A spectrogram of one vibration snapshot from a rotating bearing is shown (time on one axis, frequency on the other). What is the most likely bearing condition (normal, inner_race, outer_race, ball)?
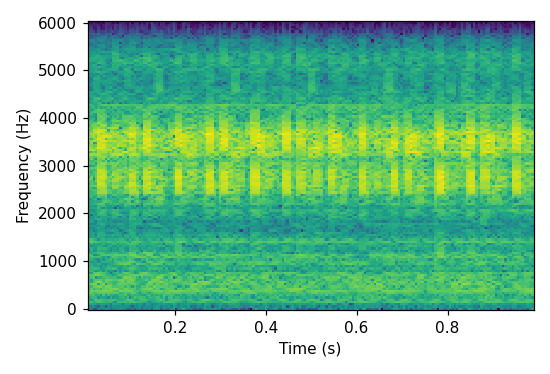
Answer: inner_race